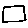
Label: square